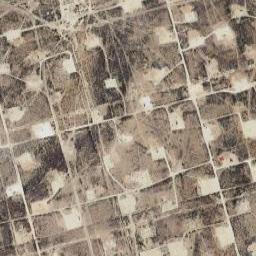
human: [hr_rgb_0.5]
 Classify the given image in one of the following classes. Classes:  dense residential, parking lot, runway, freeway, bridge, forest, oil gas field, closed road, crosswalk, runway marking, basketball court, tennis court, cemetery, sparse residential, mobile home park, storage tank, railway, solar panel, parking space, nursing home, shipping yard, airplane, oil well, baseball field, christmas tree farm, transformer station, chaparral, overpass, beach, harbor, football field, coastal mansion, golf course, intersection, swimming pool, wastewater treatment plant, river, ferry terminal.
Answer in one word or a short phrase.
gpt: oil gas field